RGB frame:
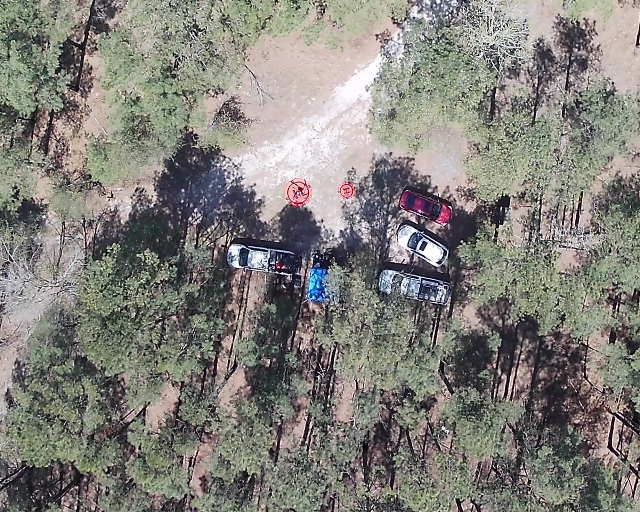
Thermal frame:
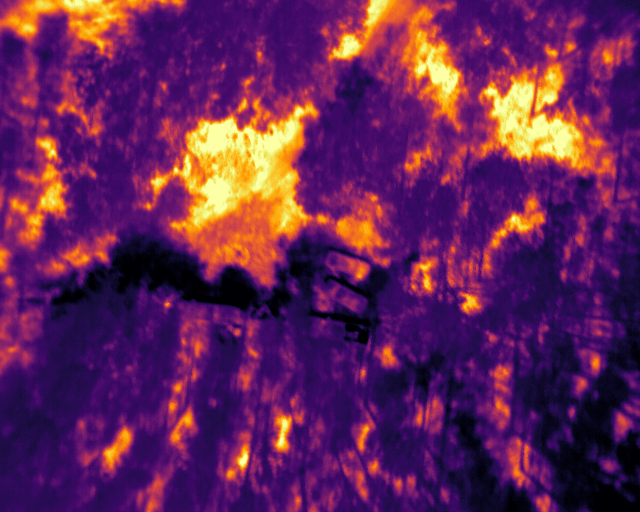
Captured: 2026-02-27 02:42:41
Pixels at or above 80 °C: 0 (fraction of frame: 0)